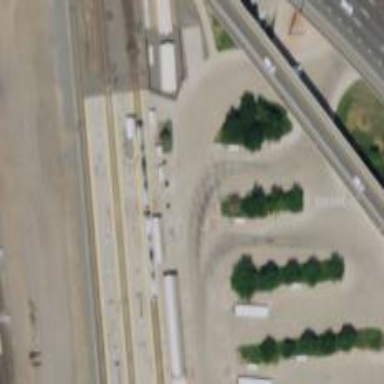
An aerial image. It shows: Busway road.